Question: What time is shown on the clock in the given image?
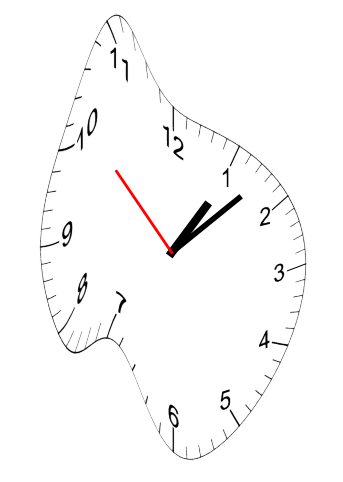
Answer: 01:07:52